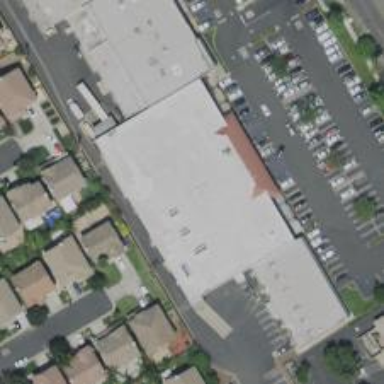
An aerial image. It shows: Supermarket.